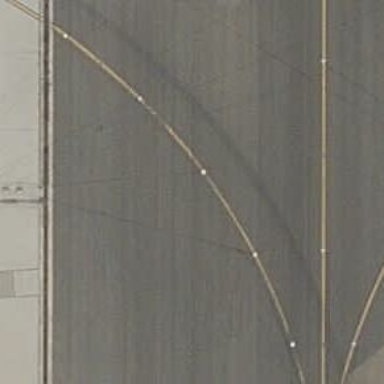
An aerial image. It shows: View of taxiway at the airport.